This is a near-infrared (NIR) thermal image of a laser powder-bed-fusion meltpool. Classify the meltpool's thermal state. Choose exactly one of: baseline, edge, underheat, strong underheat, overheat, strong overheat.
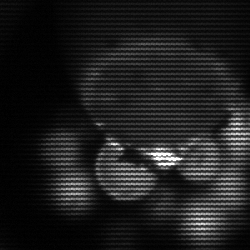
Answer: edge